Interaction volume radius: 5 \u00c5
Interaction volume height: 30 \u00c5
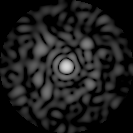
Disorder parameter: 0.8249